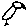
Label: bird